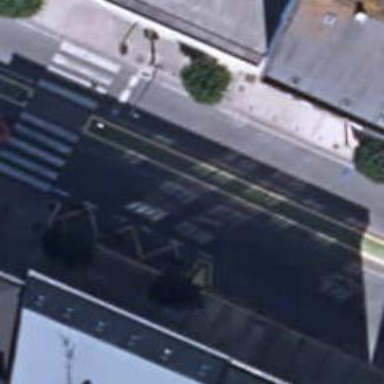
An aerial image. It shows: Asphalt road with secondary link designation.